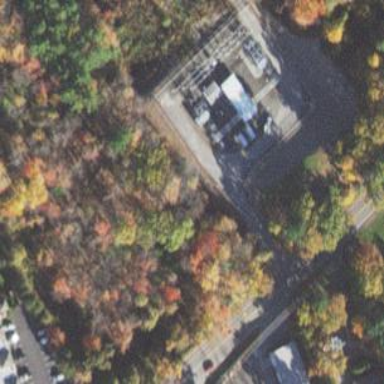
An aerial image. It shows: Distribution level power substation.